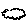
Label: cloud